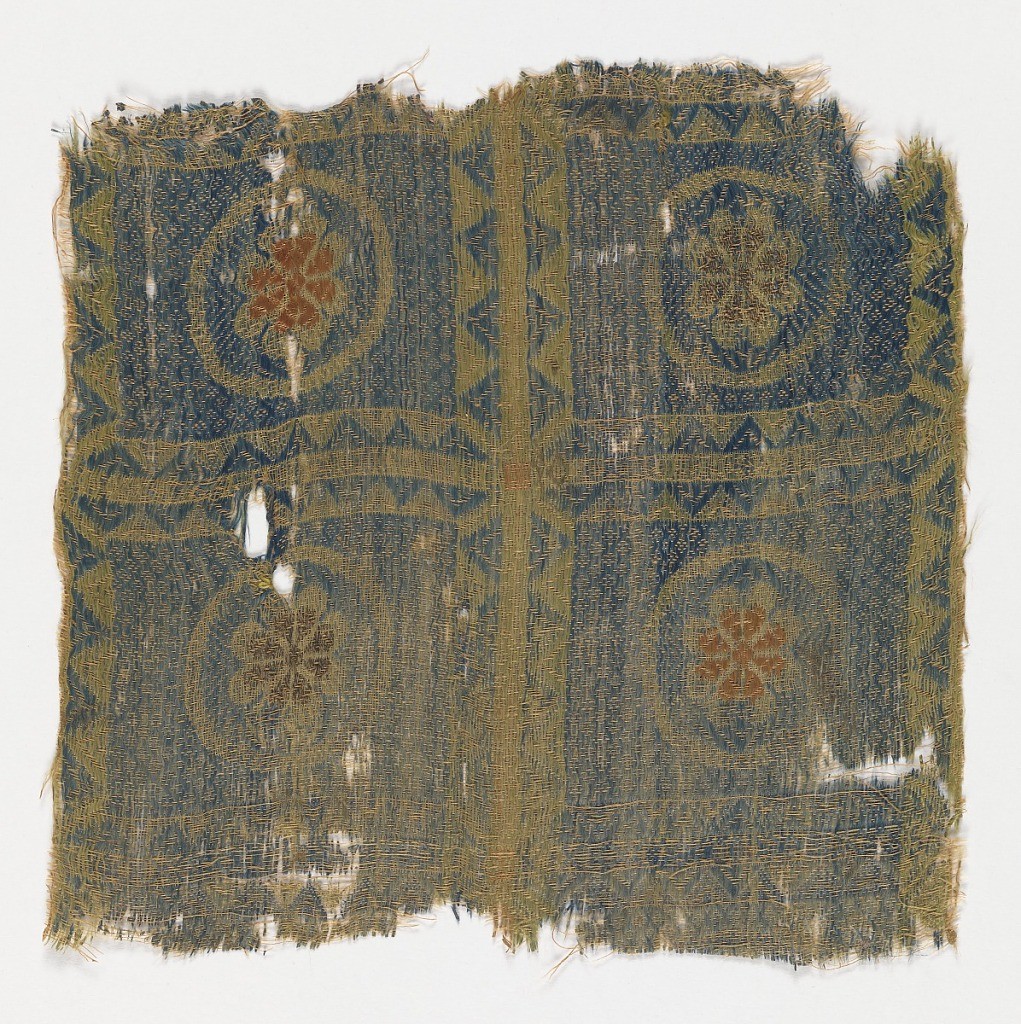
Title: Fragment
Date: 13th–14th century
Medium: silk, metallic Technique: float patterned plain weave with complementary wefts
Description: Four squares, each containing a rosette.